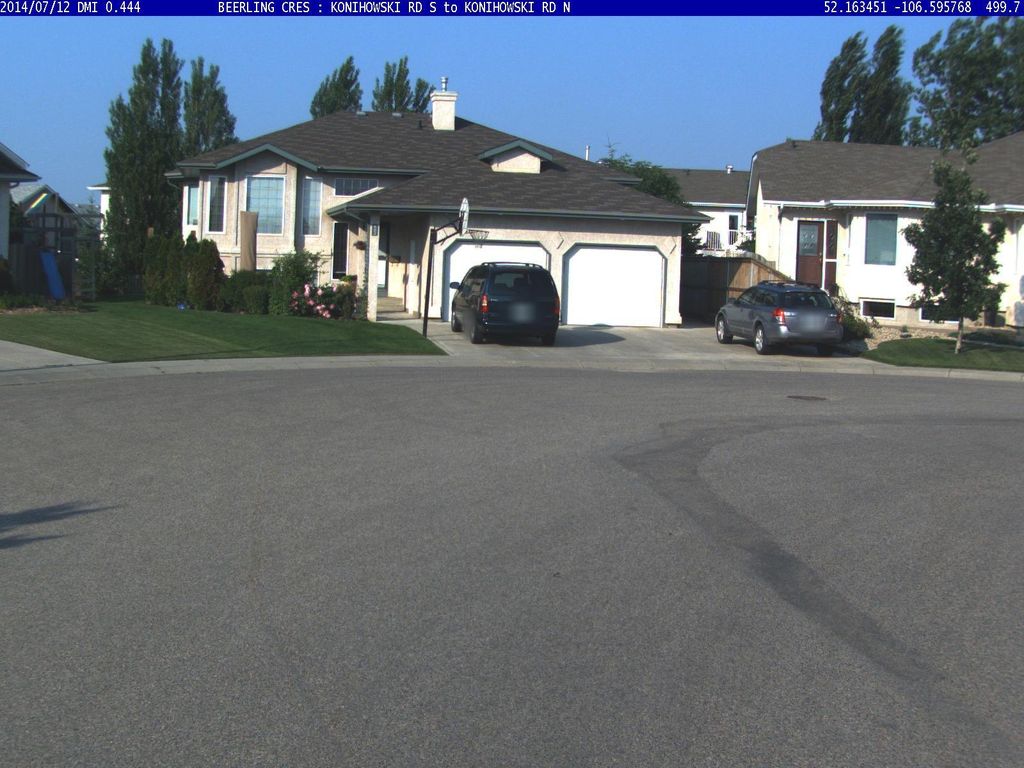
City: saskatoon